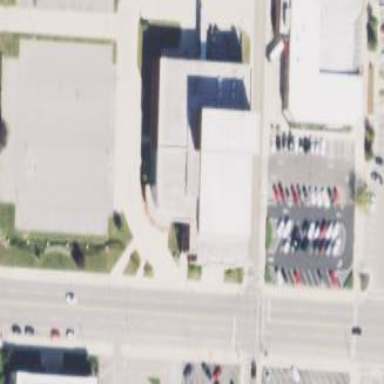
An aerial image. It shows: Historic red public building that serves as arts centre.